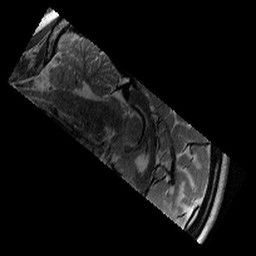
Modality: T2w
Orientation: sagittal
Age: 13
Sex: male
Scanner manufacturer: siemens
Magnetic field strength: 3 T
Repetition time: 9.23 s
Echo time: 0.067 s